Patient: sex F, age 60
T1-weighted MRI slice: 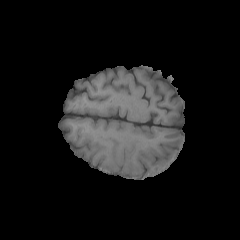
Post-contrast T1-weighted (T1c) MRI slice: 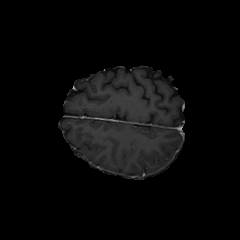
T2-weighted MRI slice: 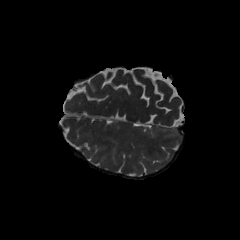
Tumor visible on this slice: no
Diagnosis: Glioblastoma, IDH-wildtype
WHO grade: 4